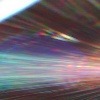
Label: sunburn